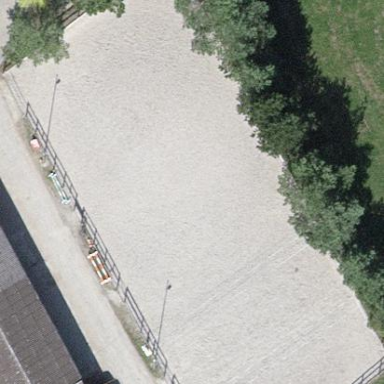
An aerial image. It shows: Equestrian pitch used for leisure and sports activities.